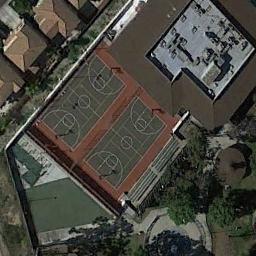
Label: basketball_court